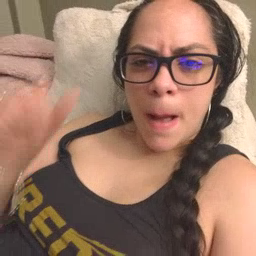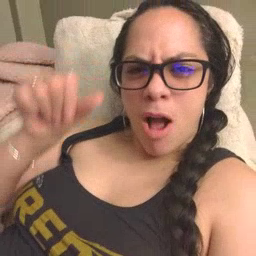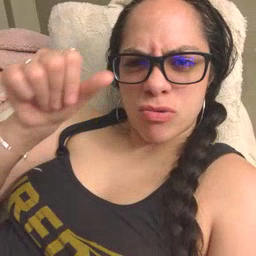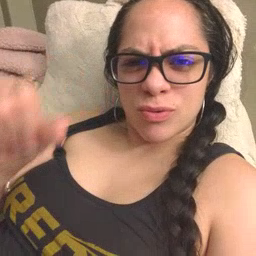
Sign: puzzle